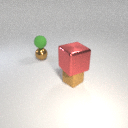
small brown rubber cube below large red metal cube